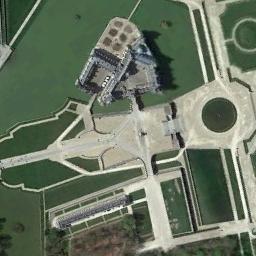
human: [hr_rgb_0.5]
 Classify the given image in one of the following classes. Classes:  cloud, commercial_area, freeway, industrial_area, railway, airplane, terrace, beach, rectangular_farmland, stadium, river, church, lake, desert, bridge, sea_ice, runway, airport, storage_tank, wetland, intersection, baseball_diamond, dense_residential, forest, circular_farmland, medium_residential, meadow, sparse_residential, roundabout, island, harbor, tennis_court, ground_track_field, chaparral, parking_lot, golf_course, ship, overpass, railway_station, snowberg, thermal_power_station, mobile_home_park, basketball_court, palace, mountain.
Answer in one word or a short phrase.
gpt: palace